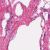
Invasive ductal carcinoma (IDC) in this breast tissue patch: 0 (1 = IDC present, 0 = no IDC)